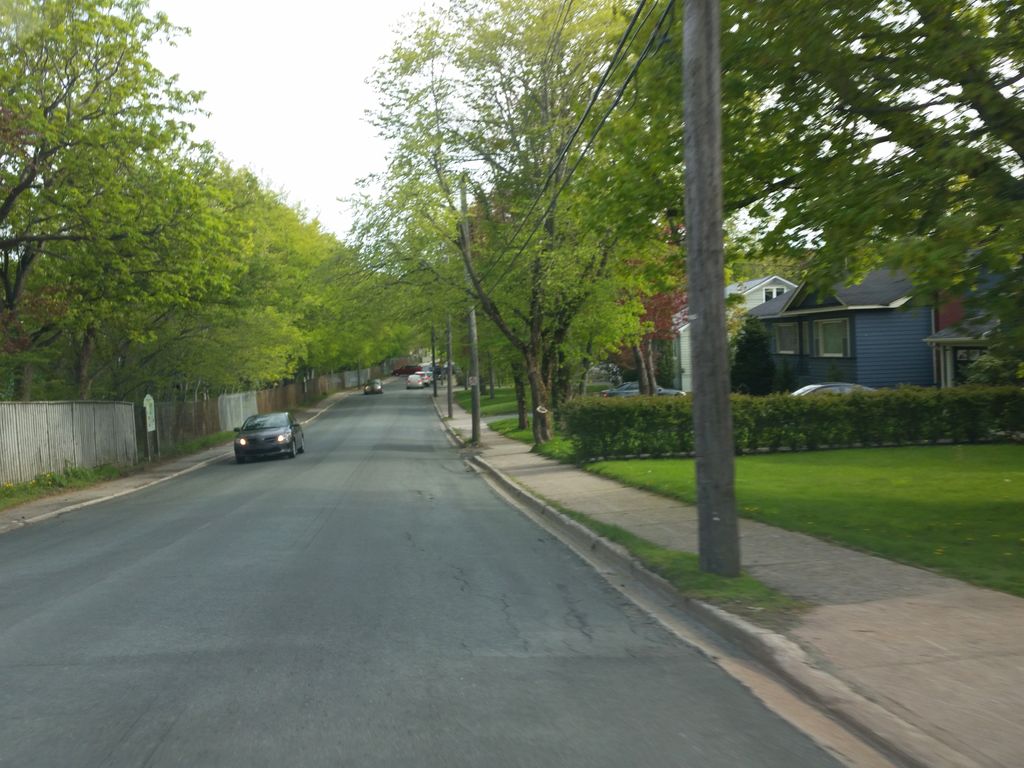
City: st_johns